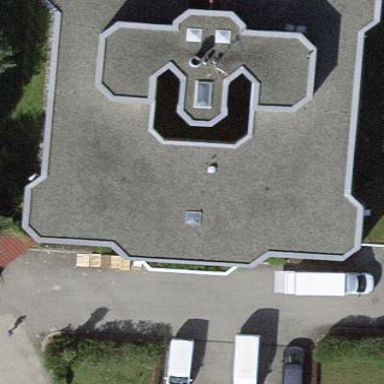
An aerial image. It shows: Service building.